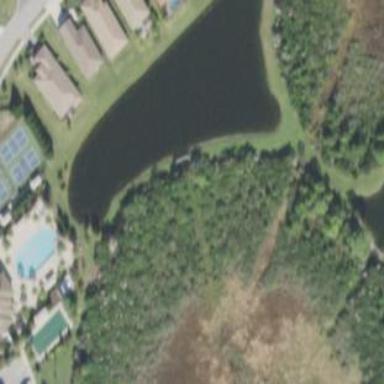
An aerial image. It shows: Pond surrounded by natural water.